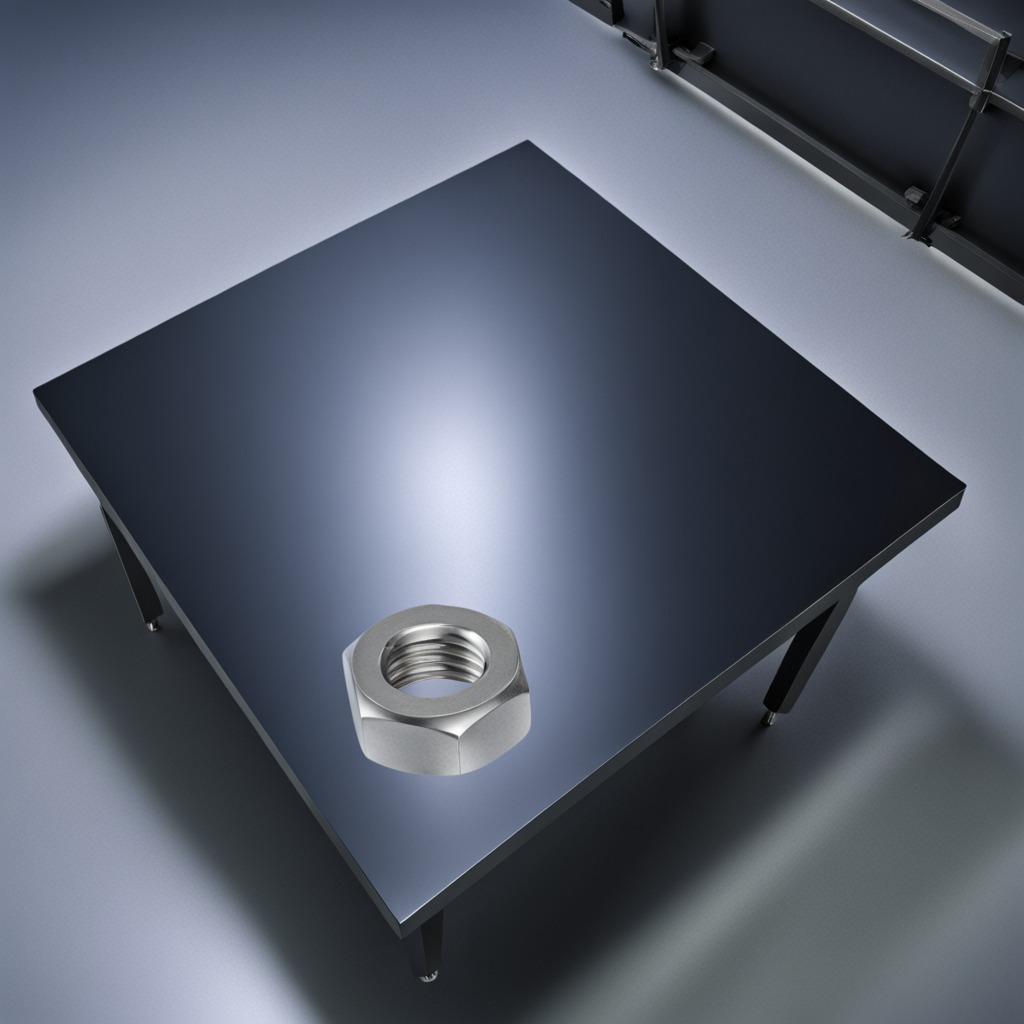
A metal nut is lying on the tabletop in the evening.